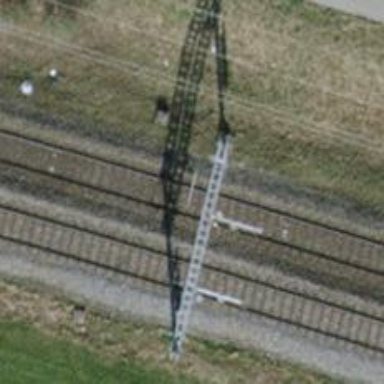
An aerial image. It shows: Solitary milestone along the railway.